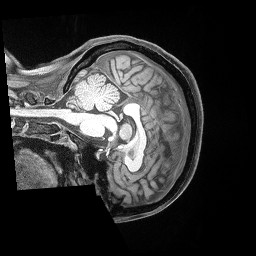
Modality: T1w
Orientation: sagittal
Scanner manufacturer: siemens
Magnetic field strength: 3 T
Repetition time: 2.53 s
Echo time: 0.00169 s